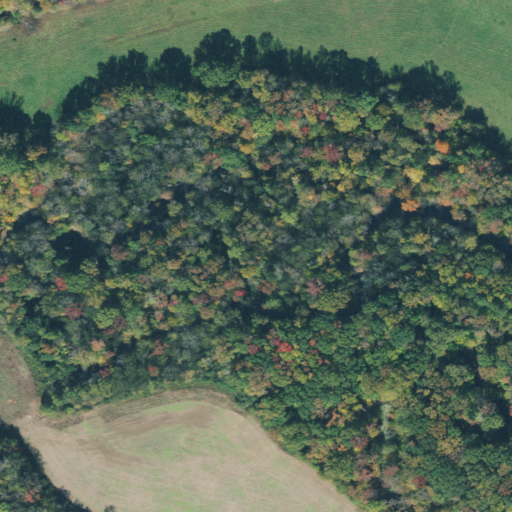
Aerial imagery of island in Tennessee named Bluebell Island containing woody wetlands, pasture, cultivated crops, deciduous forest, and shrub